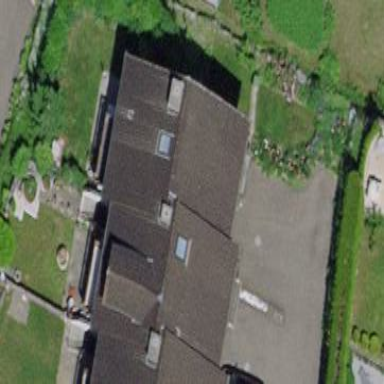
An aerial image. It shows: Terrace building.